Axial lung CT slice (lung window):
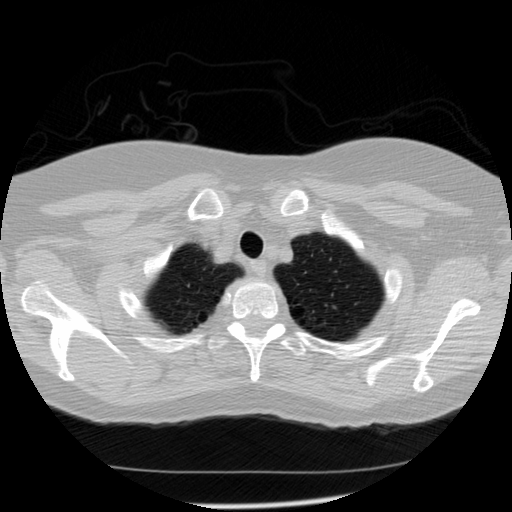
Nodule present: no